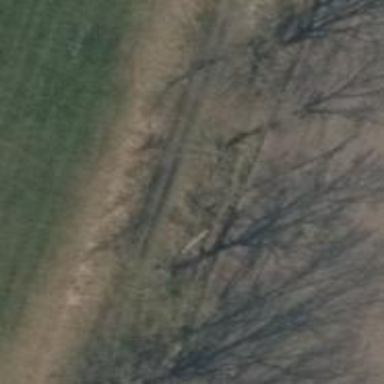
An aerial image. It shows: Power pole.